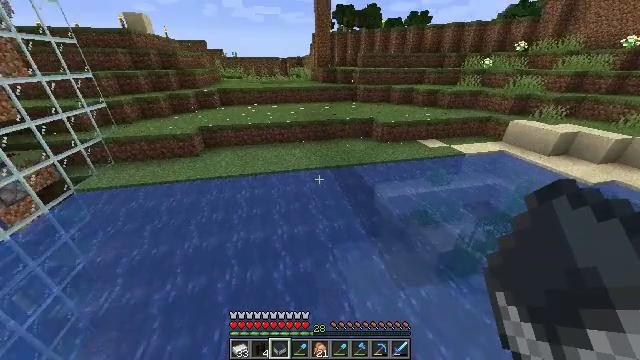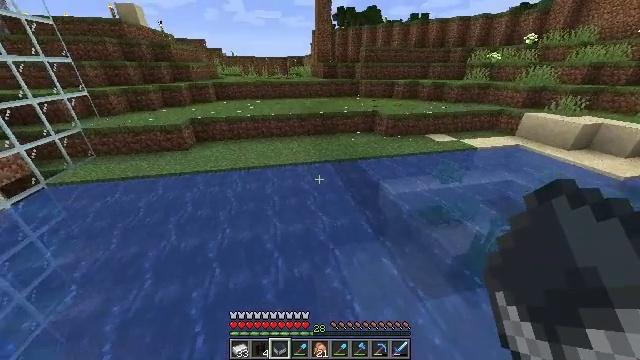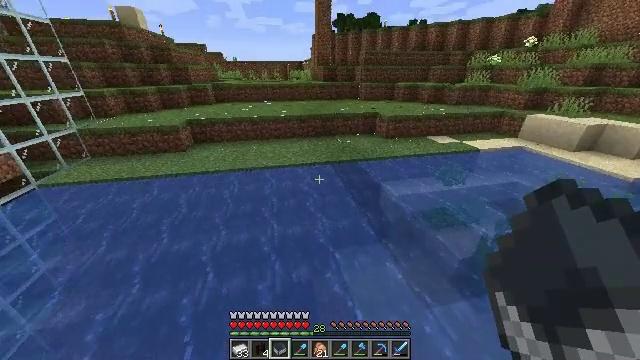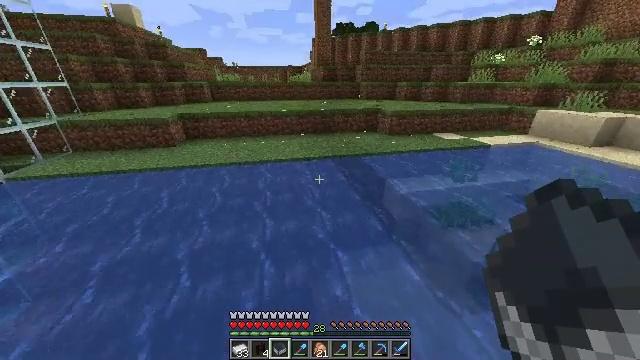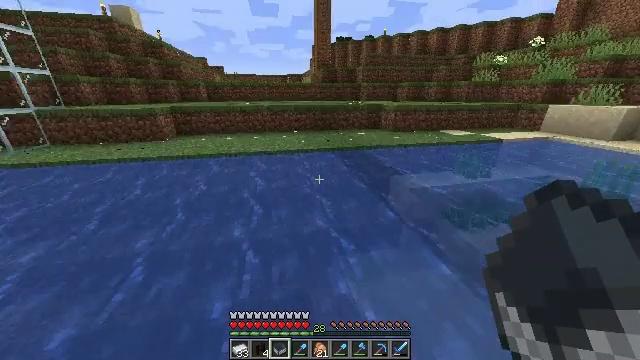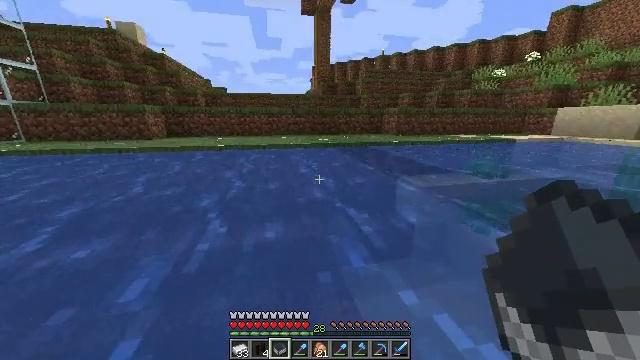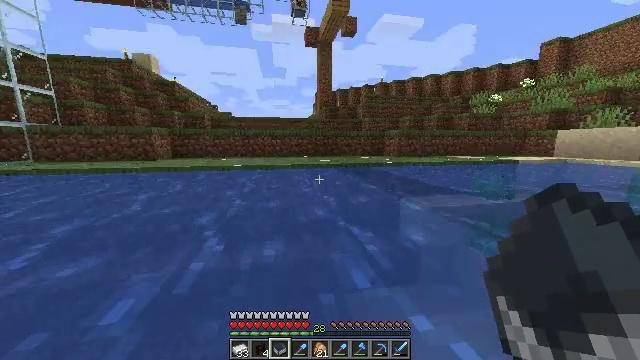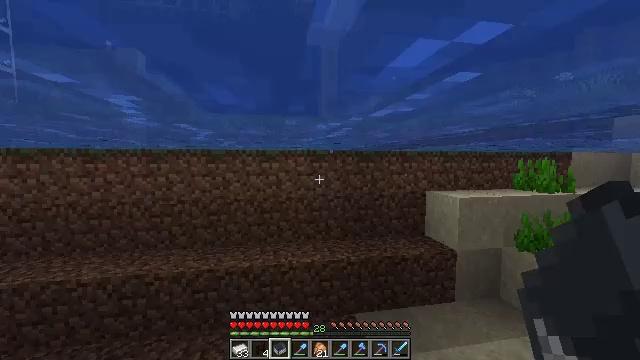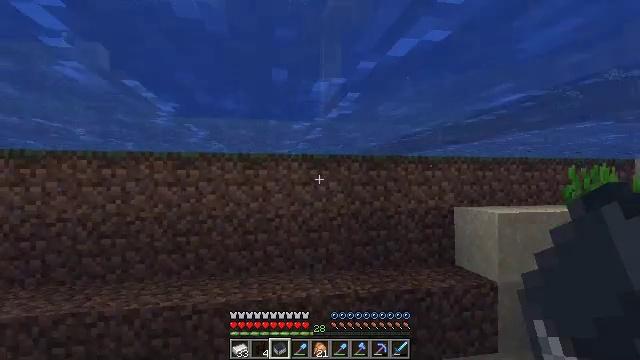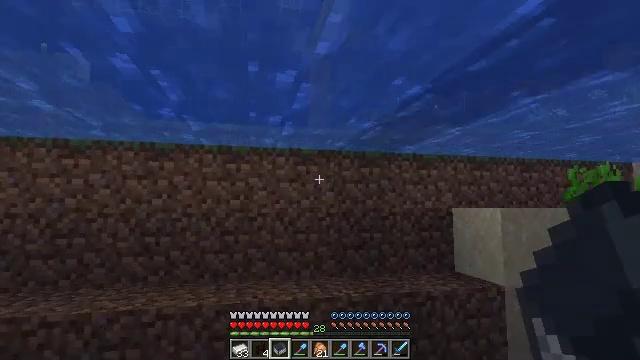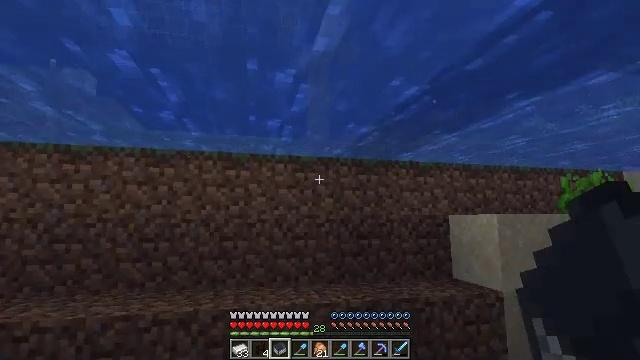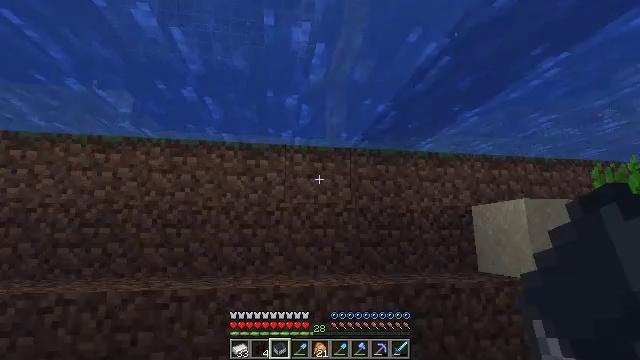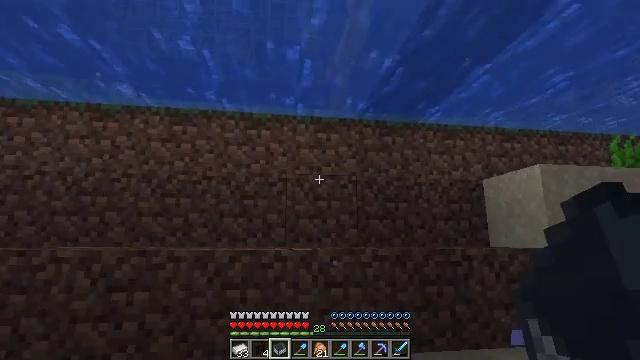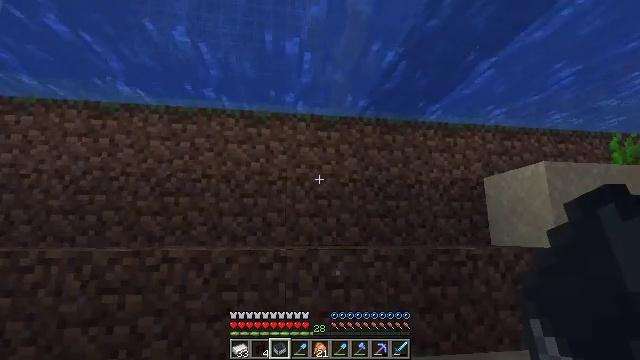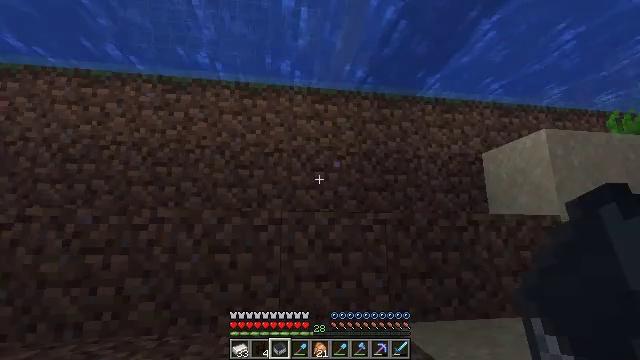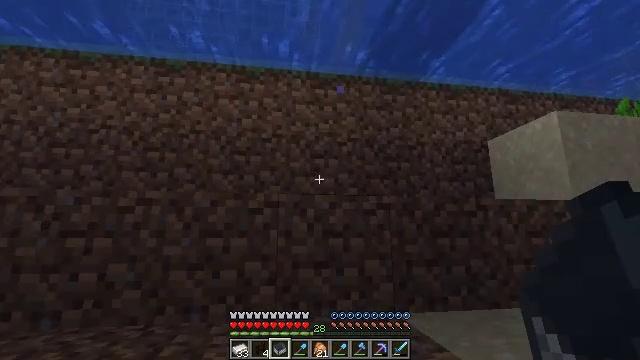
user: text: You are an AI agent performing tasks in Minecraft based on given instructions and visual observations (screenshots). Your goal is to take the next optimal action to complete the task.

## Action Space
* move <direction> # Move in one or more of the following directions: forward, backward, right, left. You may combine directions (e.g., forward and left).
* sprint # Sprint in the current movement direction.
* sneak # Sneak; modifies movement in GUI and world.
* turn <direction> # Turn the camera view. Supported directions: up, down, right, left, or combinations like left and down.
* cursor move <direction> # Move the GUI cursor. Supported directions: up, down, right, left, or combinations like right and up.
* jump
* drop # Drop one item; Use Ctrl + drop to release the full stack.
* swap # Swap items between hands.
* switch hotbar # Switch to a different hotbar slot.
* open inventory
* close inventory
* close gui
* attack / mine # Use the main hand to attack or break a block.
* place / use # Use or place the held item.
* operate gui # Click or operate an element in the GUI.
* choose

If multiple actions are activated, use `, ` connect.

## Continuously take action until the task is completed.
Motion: motion action
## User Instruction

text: Remove a nether brick fence from the inventory.
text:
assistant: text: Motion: move forward
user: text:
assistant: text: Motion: move forward, turn up
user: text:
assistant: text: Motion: move forward, sprint, turn up
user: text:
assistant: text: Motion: move forward, sprint, turn up
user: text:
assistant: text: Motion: move forward, sprint, turn up
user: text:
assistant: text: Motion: move forward, sprint, turn up
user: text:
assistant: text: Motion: move forward, turn left and up
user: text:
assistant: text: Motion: move forward, turn up
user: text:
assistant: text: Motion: move forward, sprint, turn right and up
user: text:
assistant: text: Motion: move forward, sprint, turn up
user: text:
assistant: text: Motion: move forward, sprint, turn left and up
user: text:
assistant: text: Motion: move forward, turn left
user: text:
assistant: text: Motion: move forward
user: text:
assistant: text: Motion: move forward, sprint
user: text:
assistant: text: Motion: move forward, sprint
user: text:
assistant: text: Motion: move forward, sprint
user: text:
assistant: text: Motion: move forward, sprint
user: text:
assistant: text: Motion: move forward, turn up
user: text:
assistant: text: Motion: move forward, turn up
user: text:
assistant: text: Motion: move forward, turn up
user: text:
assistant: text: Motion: move forward, turn up
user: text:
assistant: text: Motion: move forward, turn left and up, jump
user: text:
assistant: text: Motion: move forward, turn left and up, jump
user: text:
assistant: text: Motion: move forward, jump
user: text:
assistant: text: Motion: move forward, jump
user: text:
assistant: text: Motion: move forward, jump
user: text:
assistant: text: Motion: move forward, jump
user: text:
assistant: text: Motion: move forward, jump
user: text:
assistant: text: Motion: move forward, jump
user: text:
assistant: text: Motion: move forward, jump